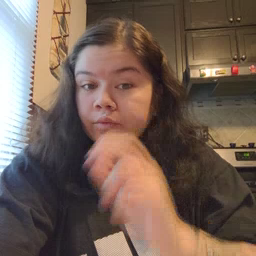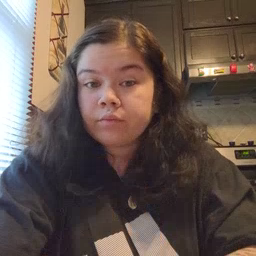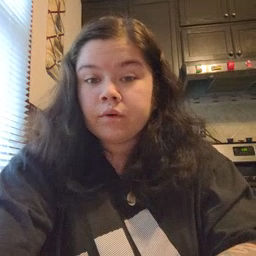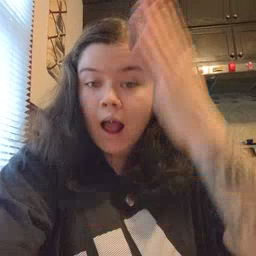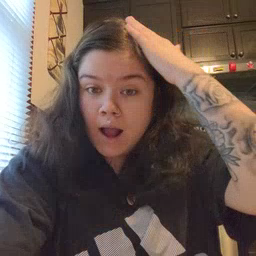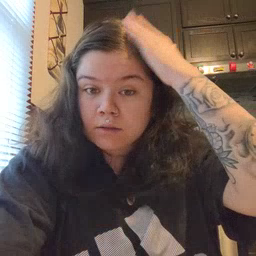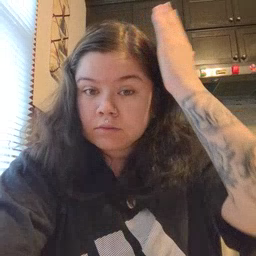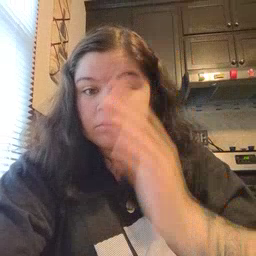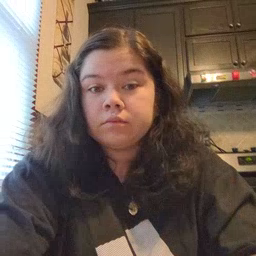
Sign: hat